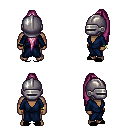
a pixel art fantasy rpg character, male body template, human, dark skin, blue robe, magenta pants, pink extra-long topknot hairstyle, metal helm, bracelets, black slippers, four views (front, back, left, right), 2x2 character sprite sheet, small pixel art, hard edges, no anti-aliasing